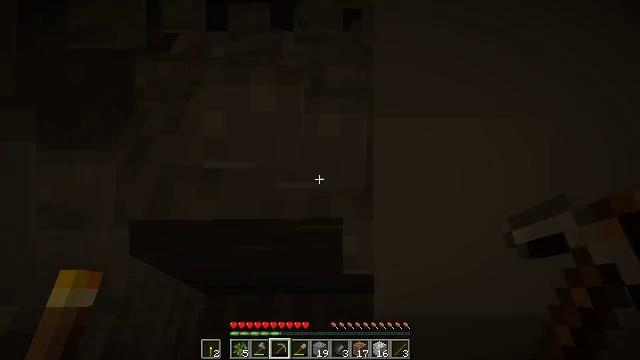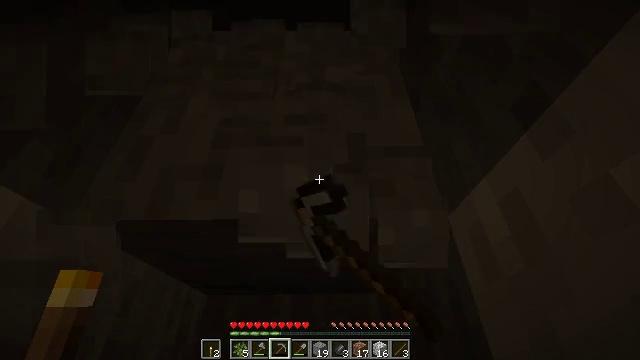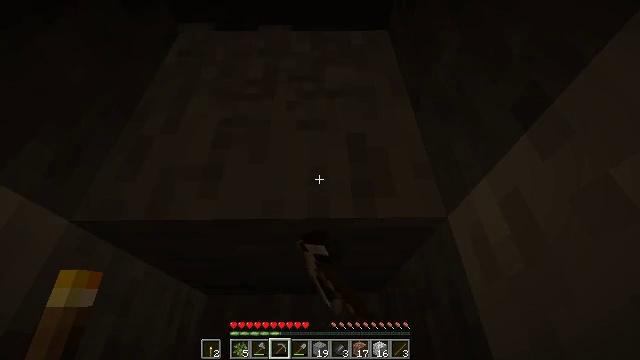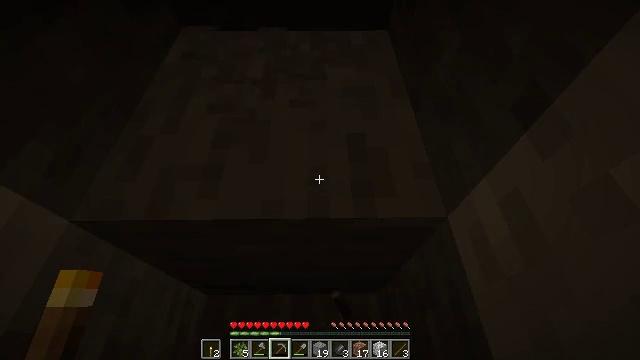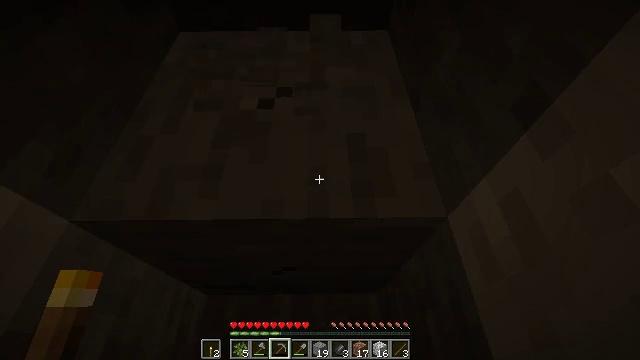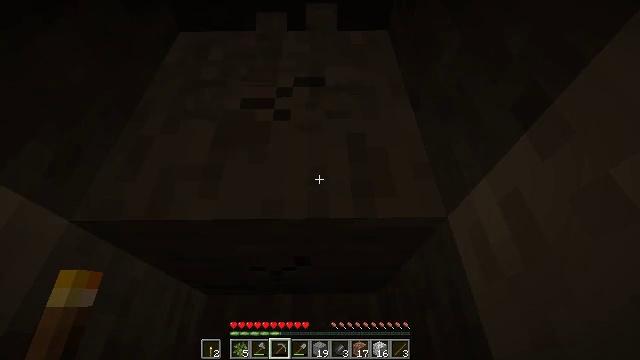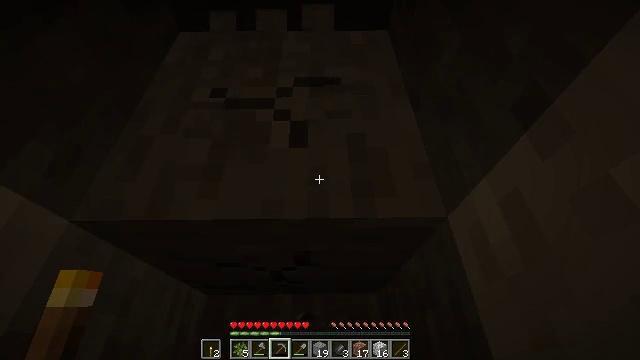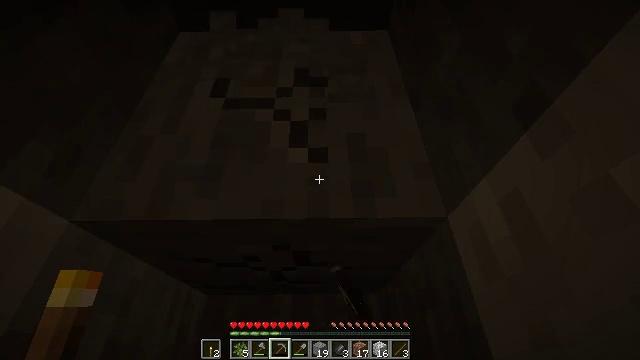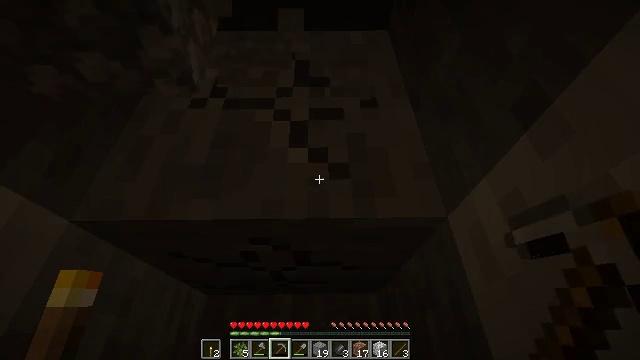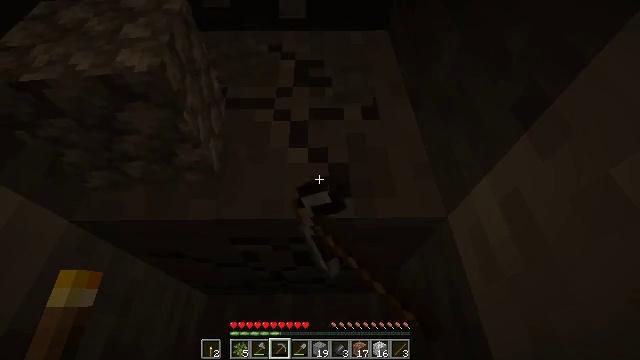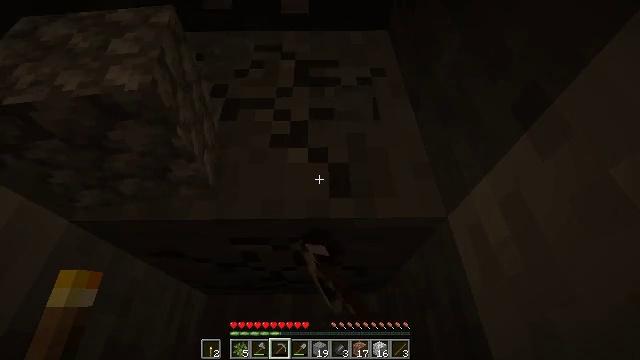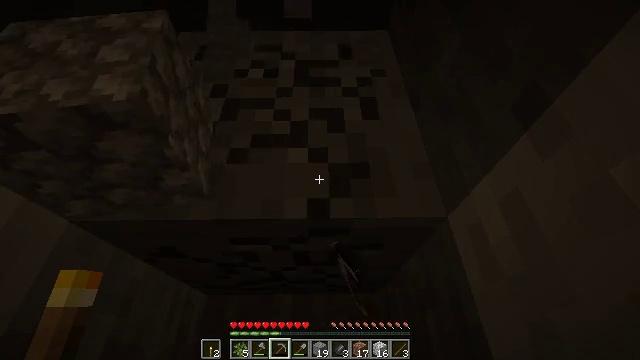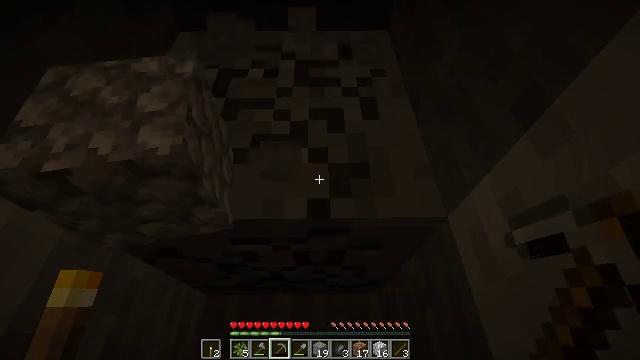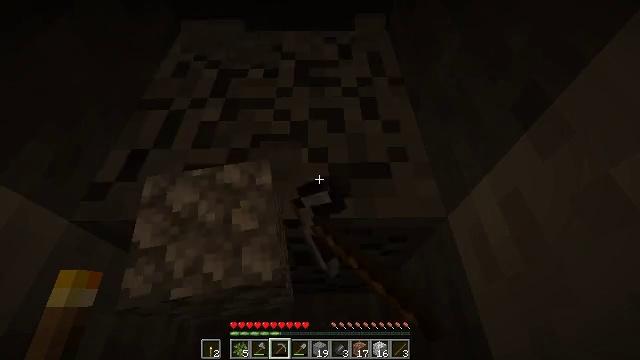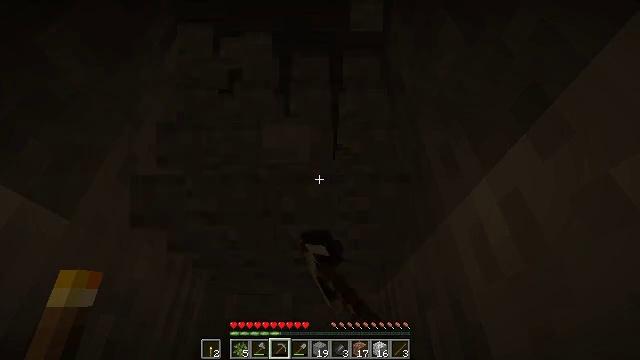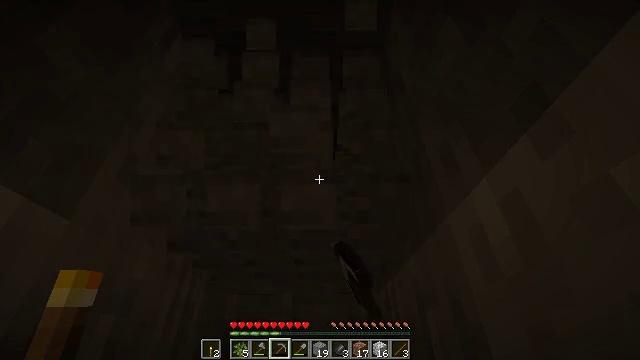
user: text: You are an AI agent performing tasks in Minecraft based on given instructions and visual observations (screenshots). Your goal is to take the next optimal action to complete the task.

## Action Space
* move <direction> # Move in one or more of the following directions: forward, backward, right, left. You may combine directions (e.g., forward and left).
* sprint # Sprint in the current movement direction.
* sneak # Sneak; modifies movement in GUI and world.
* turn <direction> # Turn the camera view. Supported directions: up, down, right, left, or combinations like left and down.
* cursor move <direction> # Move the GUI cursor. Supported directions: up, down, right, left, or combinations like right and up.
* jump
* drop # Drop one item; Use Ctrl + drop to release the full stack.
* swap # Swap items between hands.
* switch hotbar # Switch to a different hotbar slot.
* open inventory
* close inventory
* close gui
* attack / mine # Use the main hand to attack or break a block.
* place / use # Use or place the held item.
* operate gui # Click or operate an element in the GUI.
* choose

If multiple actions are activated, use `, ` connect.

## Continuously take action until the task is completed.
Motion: motion action
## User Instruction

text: Mine stone underground.
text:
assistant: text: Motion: attack / mine
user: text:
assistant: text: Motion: attack / mine
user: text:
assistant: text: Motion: attack / mine
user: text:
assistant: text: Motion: attack / mine
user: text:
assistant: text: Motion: attack / mine
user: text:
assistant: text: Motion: attack / mine
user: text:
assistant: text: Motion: attack / mine
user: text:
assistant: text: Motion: attack / mine
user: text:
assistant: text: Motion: attack / mine
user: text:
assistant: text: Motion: attack / mine
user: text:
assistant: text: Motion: attack / mine
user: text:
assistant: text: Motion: attack / mine
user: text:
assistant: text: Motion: attack / mine
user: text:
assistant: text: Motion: attack / mine
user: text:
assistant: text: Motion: attack / mine
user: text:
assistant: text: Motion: attack / mine
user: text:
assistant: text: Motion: attack / mine
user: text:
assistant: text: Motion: attack / mine
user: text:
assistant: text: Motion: attack / mine
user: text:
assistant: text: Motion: attack / mine
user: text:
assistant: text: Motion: attack / mine
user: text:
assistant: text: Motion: attack / mine
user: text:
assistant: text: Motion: attack / mine
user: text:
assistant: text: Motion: attack / mine
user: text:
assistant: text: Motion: attack / mine
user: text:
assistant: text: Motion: attack / mine
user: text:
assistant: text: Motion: attack / mine
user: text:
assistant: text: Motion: attack / mine
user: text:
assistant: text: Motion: attack / mine
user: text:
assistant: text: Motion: attack / mine